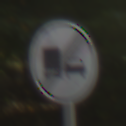
Verkehrszeichen: EndeUeberholverbotKraftfahrzeuge
Umgebung: Outdoor, Nature
Tageszeit: SunriseSunset
Wetter: PartlyCloudy
Licht: Natural
Jahreszeit: NotSpecified
Kontrast: HighContrast